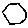
Label: hexagon